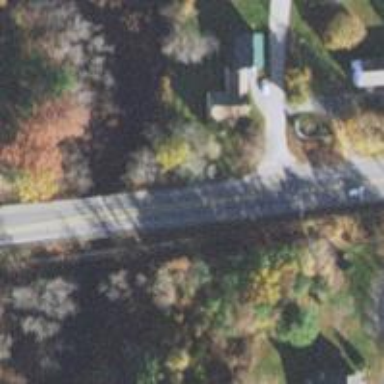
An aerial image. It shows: Trunk highway bridge with asphalt surface.